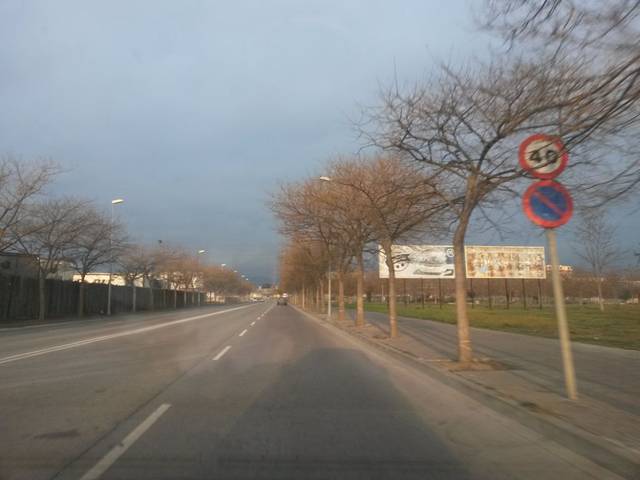
Region: Spain
Coordinates: 41.967, 2.804